Field crop: maize
Growth stage: 2
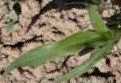
Species: maize